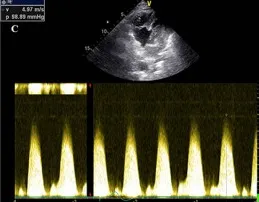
Continuous Doppler showing restrictive flow.
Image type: radiology (ultrasound)